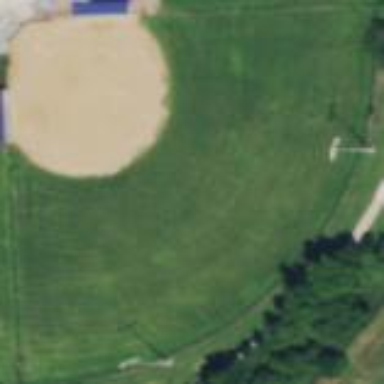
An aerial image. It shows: Baseball and softball pitch for leisure sports.